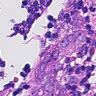
Metastatic tissue present: yes